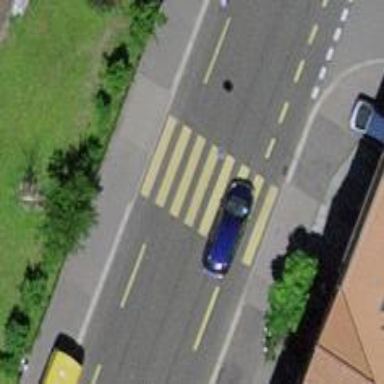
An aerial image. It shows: Kerb serving as barrier.